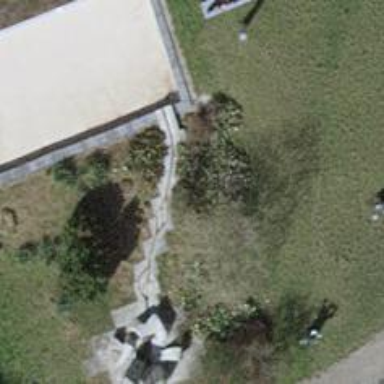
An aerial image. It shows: Garden that is leisure land.